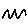
Label: zigzag